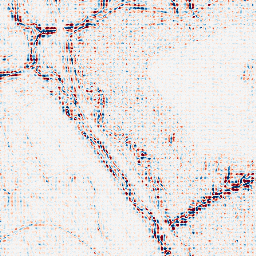
Category: wavelet
Decomposition family: wavelet_biorthogonal
Decomposition parameters: wavelet: bior4.4
level: 2
Upsampling method: sinc_blackman
Upsampling parameters: scale: 4
kernel_size: 4
Upsampling scale: 4